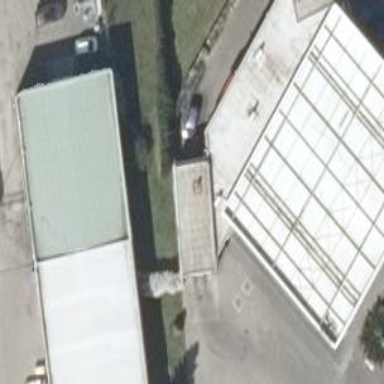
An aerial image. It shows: Car wash facility.